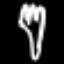
Label: fork